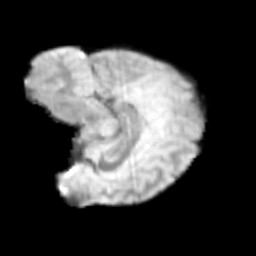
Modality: T2w
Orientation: sagittal
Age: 11
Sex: male
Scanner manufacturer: siemens
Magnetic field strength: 3 T
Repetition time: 3.8 s
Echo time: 0.07 s